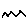
Label: zigzag